В схеме (см. рис.) $\mathcal E_1=4\mathcal E$, $\mathcal E_2=\mathcal E$, $C_1=C_2=C$. Ключ $K$ сначала находится в положении $1$, затем его переключают в положение $2$.
Какое количество теплоты выделится на резисторе сопротивлением $R_2$ $(R_2=R_1)$?
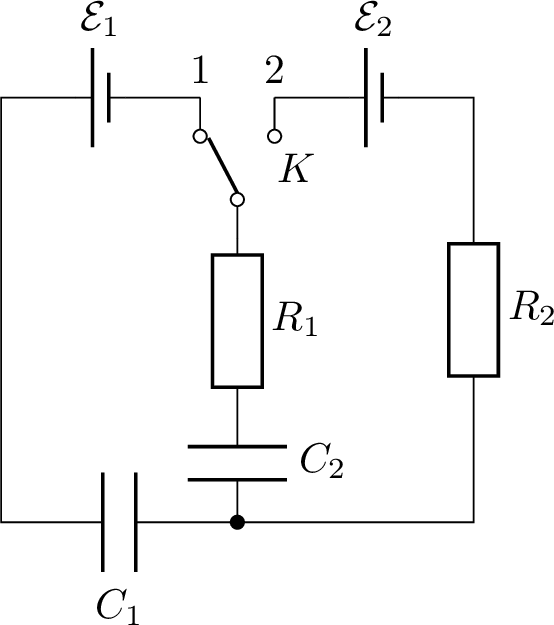
Ответ: Согласно закону сохранения энергии,$$\frac{C(2\mathcal E)^2 }{2}+(-C\mathcal E)^2=\frac{C\mathcal E ^2}{2}+2Q,$$где $C(2\mathcal E)^2$ — энергия конденсатора $2$ до переключения ключа, $(-C\mathcal E)^2$ — работа источника $2$, $C\mathcal E^2/2$ — энергия конденсатора $2$ после переключения, $Q$ — количество теплоты, выделившееся на каждом резисторе. Отсюда$$Q=C\mathcal E^2/4.$$
Темы:
T, Электричество, RC-цепи, Всероссийские, Теплота, Электрические цепи